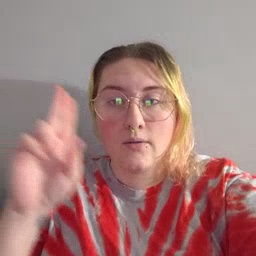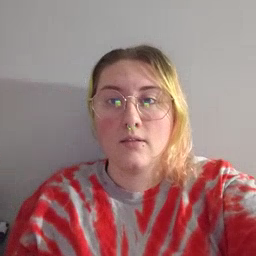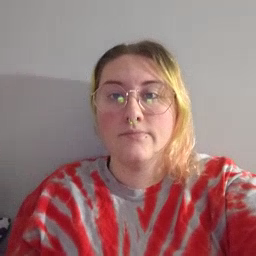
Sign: uncle